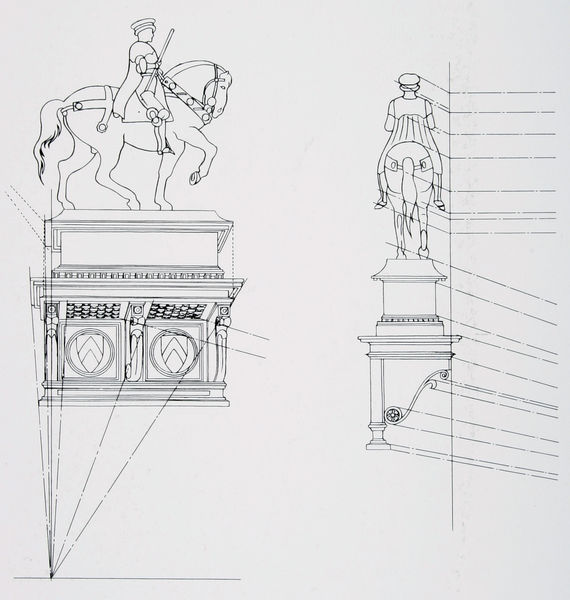
Titel: Reiterbildnis des Giovanni Acuto, Schema der perspektivischen Konstruktion mit zwei unterschiedlichen Blickpunkten (nach Sindona-Rossi)
Künstler: Paolo Uccello
Standort: (Standort unbekannt - Schemata)
Institution: Perspektive
Schlagwörter: mann, umhang, ausschnitt, grau, hut, hüte, kopfbedeckungen, marmor, profil, rücken, schwarz, skizze, weiss, zeichnung, masse, ornament, mütze, mützen, sockel, stehen, stein, brüstung, figur, mantel, renaissance, kreis, pferd, reiter, skulptur, statue, beine, huf, hufe, mähne, sattel, schwanz, schweif, zaumzeug, zügel, balkon, kopfbedeckung, relief, ansicht, fassade, italien, perspektive, stab, grafik, linien, könig, detail, verzierung, plinthe, podest, striche, umriss, schild, medaillon, linie, parallel, denkmal, zentralperspektive, druck, stich, seite, illustration, strich, kreise, herrscher, entwurf, kranz, ritter, fürst, schema, von hinten, fries, wappen, rückansicht, schnörkel, gesims, voluten, konstruktion, zaum, plan, horizontal, volute, dürer, heroisch, greise, zepter, standbild, grabmal, monument, reiterstandbild, proportionen, traktat, aufriss, medici, reiterdenkmal, winkel, messungen, proportion, amnn, lehrbuch, blickwinkel, führer, gattamelatta, konstruktio, proportionslehre, zeichungn, siegestatue, proportionien, nalkon